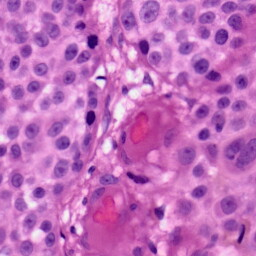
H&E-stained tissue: Skin